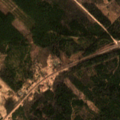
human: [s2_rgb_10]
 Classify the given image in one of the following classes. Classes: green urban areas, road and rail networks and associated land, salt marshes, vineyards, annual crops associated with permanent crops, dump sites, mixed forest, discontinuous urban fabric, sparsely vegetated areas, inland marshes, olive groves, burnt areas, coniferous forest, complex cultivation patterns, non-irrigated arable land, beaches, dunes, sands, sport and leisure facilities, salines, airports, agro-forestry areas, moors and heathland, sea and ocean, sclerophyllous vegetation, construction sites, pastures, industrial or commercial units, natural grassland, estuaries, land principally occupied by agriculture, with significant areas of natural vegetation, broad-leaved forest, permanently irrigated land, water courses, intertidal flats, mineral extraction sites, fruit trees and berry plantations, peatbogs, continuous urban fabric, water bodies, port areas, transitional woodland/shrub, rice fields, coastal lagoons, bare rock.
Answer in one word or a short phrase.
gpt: pastures, coniferous forest, mixed forest, transitional woodland/shrub